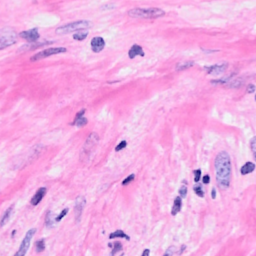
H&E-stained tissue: Breast